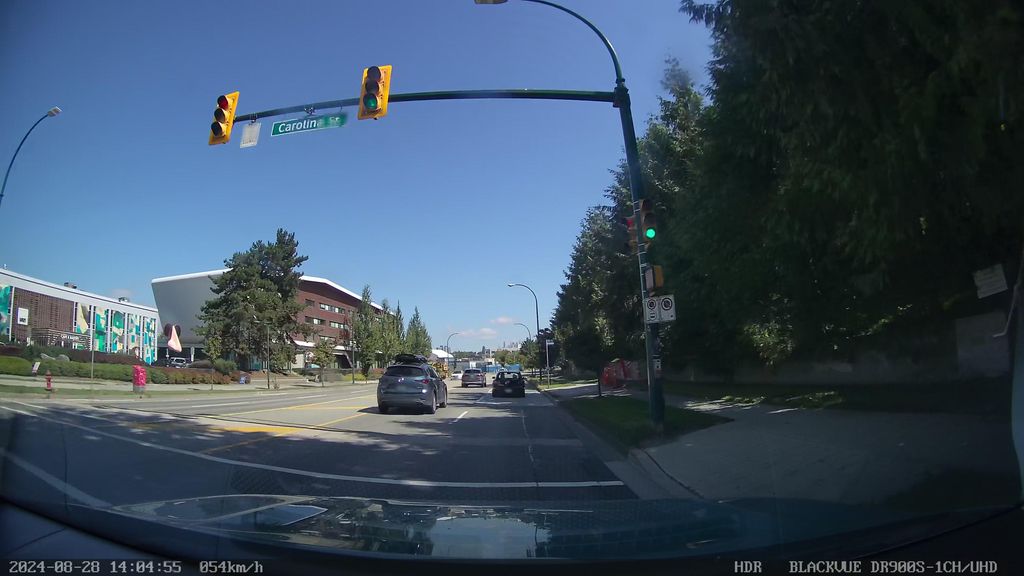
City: vancouver